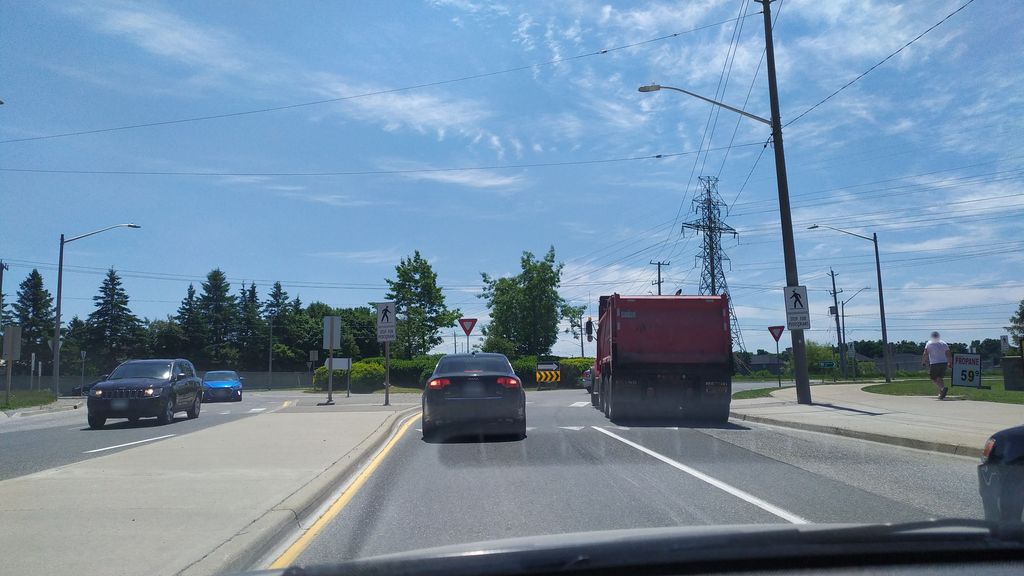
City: kitchener-waterloo